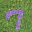
Label: 7